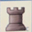
Piece: bR